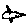
Label: bird